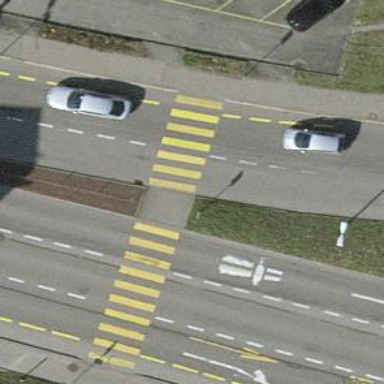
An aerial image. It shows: Marked crossing on footway with clear markings.